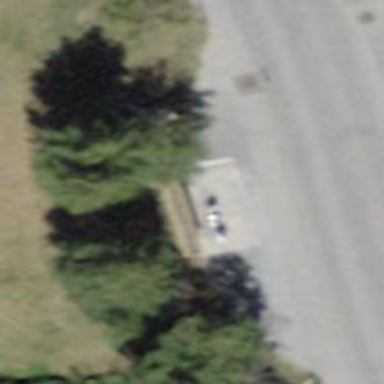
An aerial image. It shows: Fuel station.